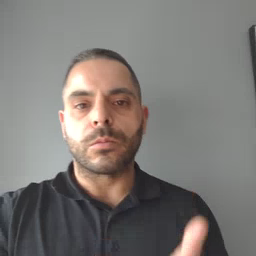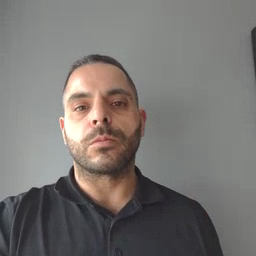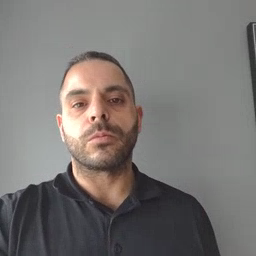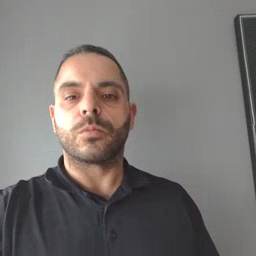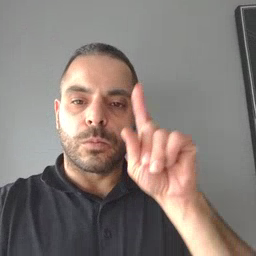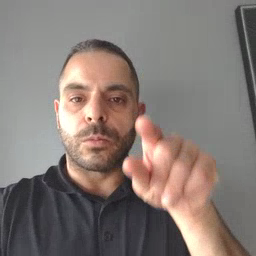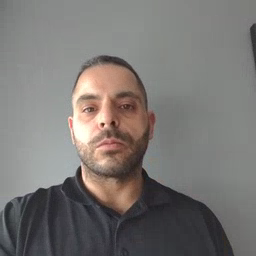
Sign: go